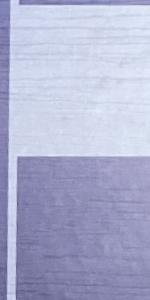
Label: Empty